Platform: macOS
Application: Arc Browser
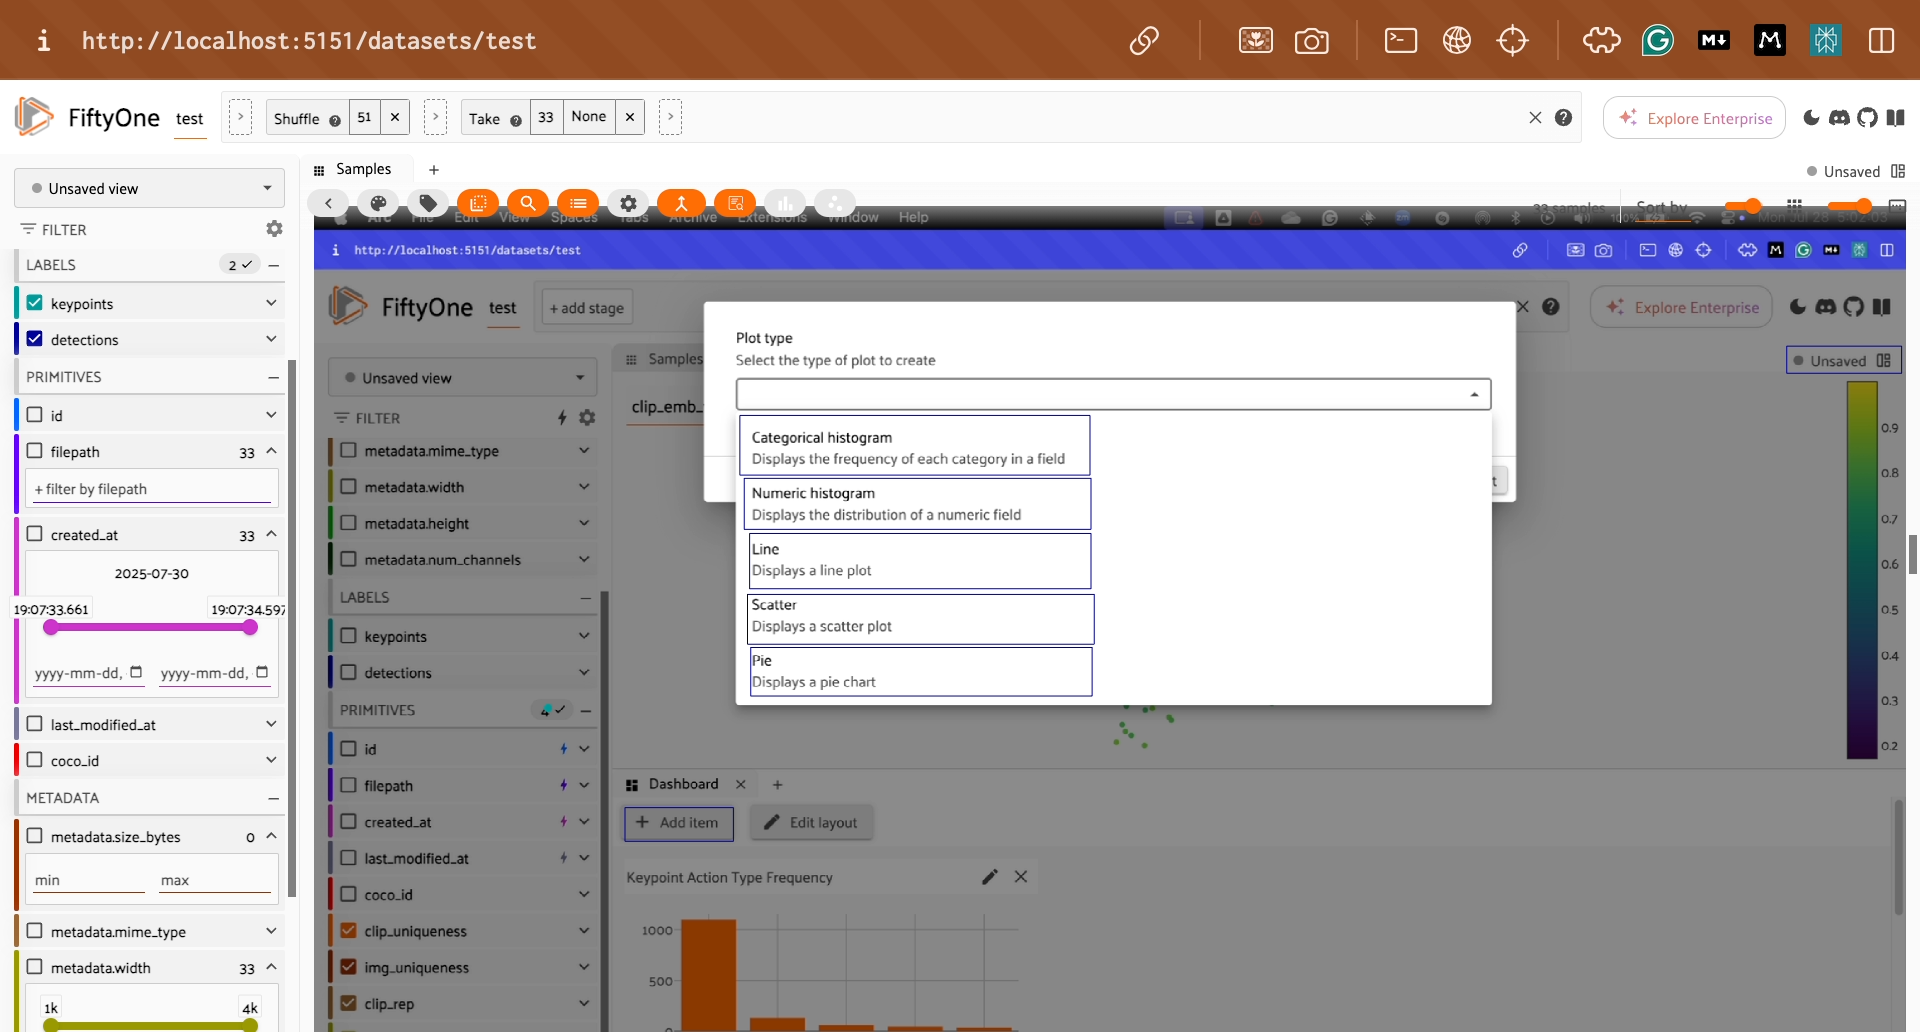
task_description: Clear all the view stages
action_type: click
element_info: Icon
steps_since_start: 1